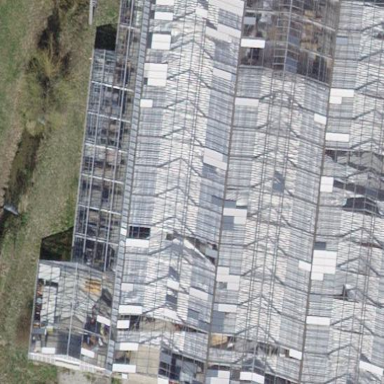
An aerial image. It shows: Greenhouse.